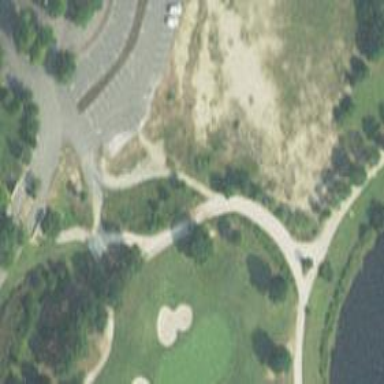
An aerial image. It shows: Path for both roads and golfers.